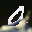
Label: 0